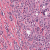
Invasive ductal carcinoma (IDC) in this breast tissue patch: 1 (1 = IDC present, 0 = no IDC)